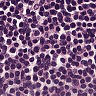
Metastatic tissue present: no